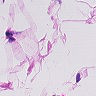
Metastatic tissue present: no